Question: I'm trying to make a patch 9 file for button so it looks like a drop down. The file worked fine before I tried to add the little drop down icon to the image and have it not stretch that part. This is what it looks like in the editor:

Here is the actual <URL>
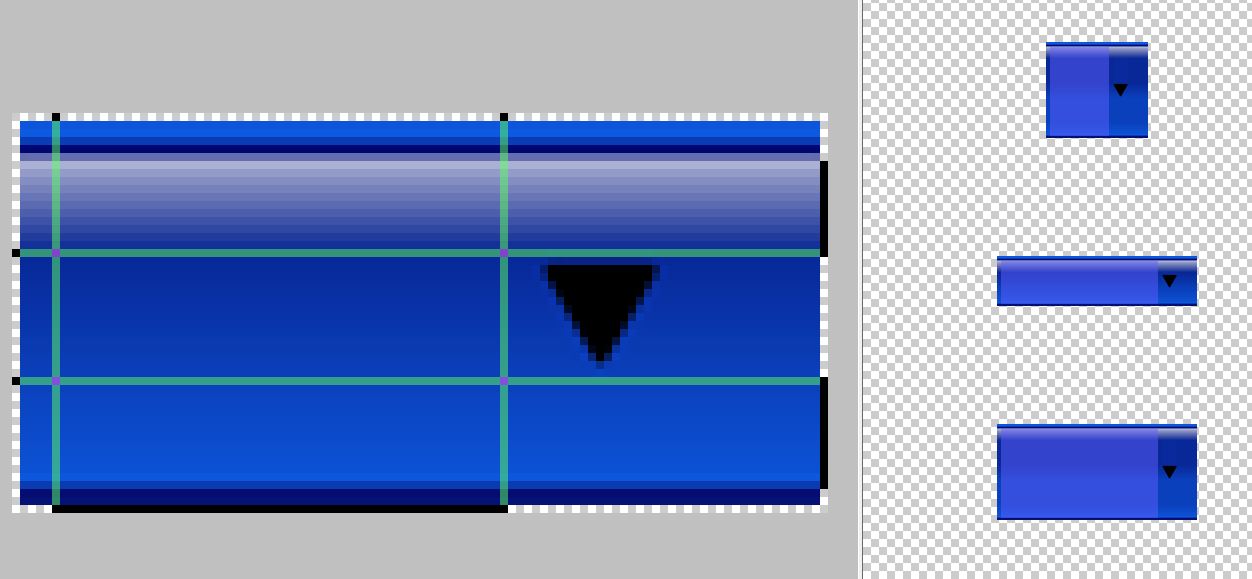
Answer: The line on the right should probably be one continuous line in the center so that text is placed in the middle of the dropdown.